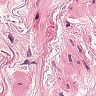
Metastatic tissue present: no